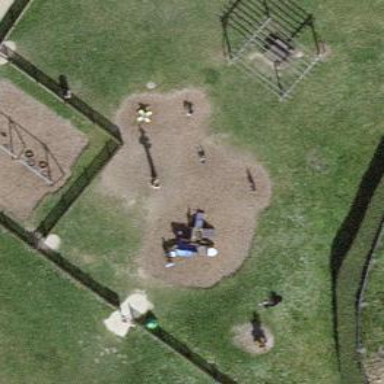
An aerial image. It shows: Playground structure.